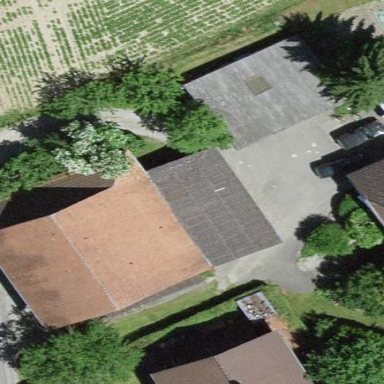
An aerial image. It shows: Barn.